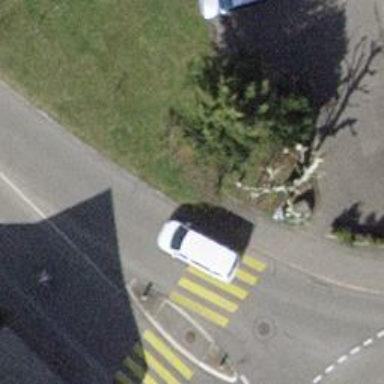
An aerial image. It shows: Kerb serving as barrier.